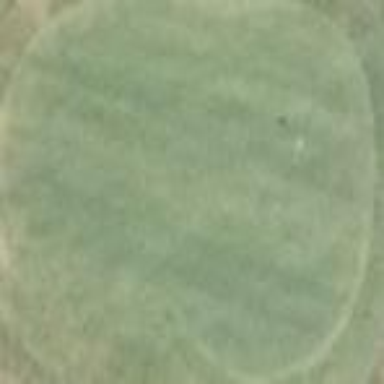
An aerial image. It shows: Golf green.